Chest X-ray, PA view. Patient: 47 years old, sex M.
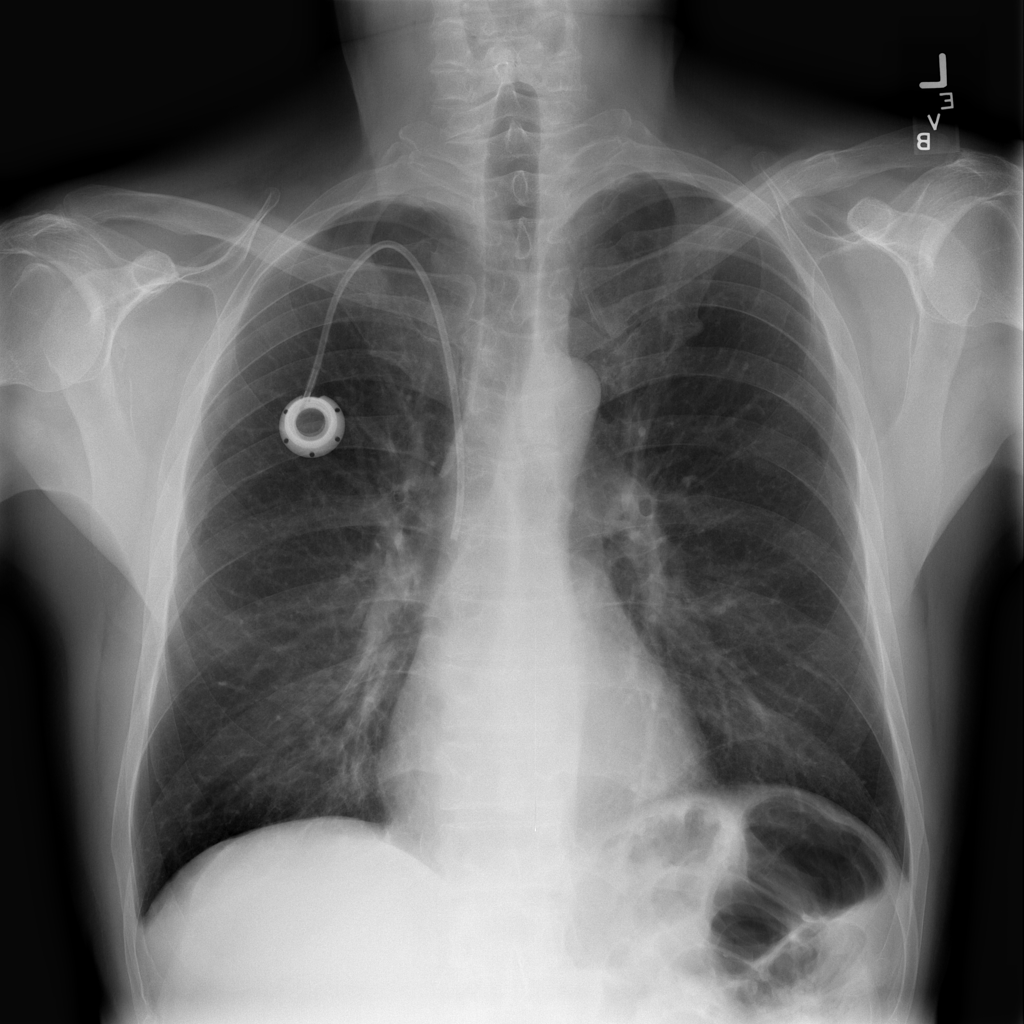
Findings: Atelectasis